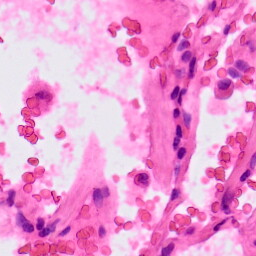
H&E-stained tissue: Lung